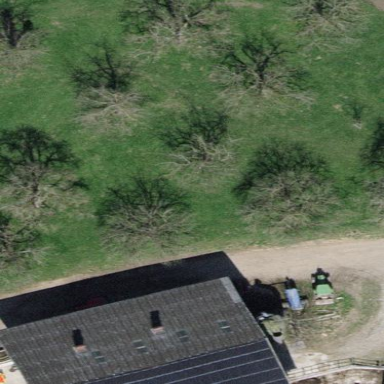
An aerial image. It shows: Orchard.